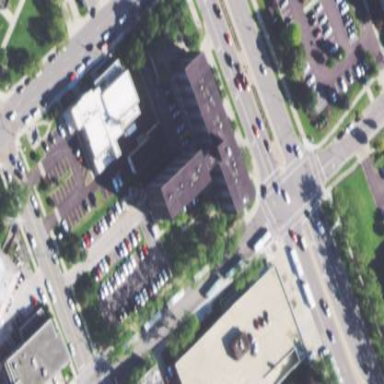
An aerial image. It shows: Public building with brown exterior.